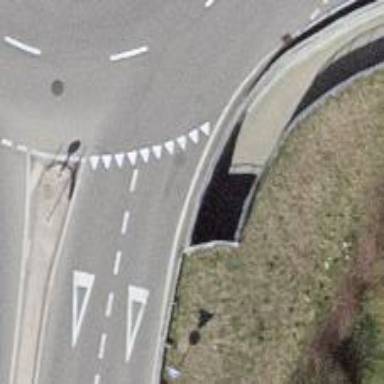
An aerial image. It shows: Tunnel footway.